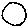
Label: circle